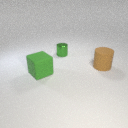
large brown rubber cylinder to the right of large green rubber cube